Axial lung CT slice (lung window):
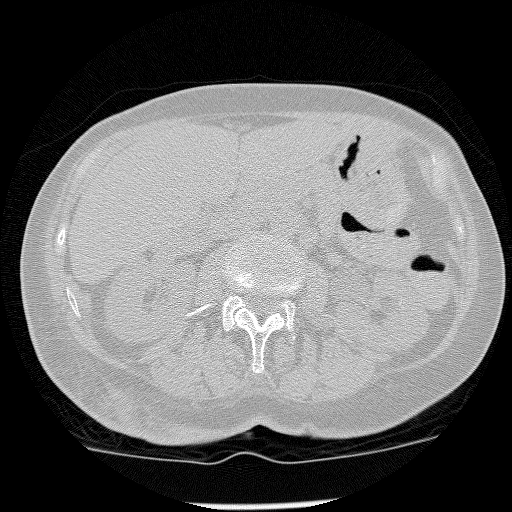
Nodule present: no